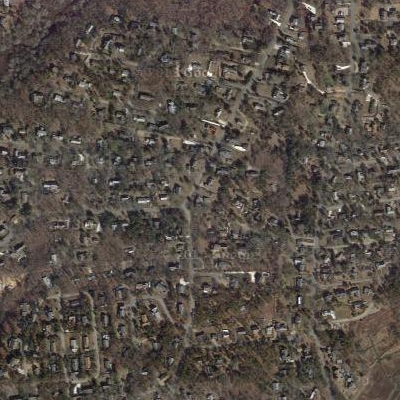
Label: Resident